Question: In my iPhone app, I have the following code to rotate the Views with respect to the device orientation.
'''
- (BOOL)shouldAutorotateToInterfaceOrientation:(UIInterfaceOrientation)interfaceOrientation
{
// Return YES for supported orientations
return YES;
}
'''
When the device is rotated to landscape mode the view is not rotating.
I have tried 'return (interfaceOrientation == UIDeviceOrientationLandscapeLeft);'
It didn't work, how can I do this? That class contains one searchbar, table view like this
thanx in advance
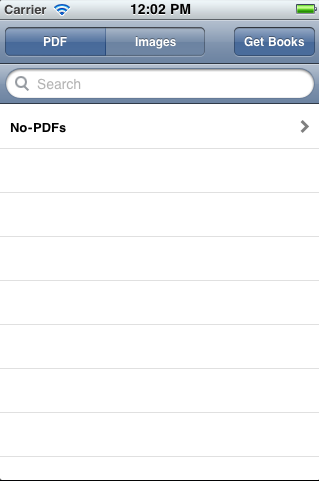
Answer: '''
I think the reason should be the below issue:
- (BOOL)shouldAutorotateToInterfaceOrientation:(UIInterfaceOrientation)interfaceOrientation
{
// Return YES for supported orientations
return YES;
}
"You should write return YES; in every viewController in your Application. Even in one class if you write return No; it will not work obviously..."
'''